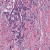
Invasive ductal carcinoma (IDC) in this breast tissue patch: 1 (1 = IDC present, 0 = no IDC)